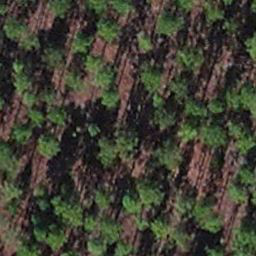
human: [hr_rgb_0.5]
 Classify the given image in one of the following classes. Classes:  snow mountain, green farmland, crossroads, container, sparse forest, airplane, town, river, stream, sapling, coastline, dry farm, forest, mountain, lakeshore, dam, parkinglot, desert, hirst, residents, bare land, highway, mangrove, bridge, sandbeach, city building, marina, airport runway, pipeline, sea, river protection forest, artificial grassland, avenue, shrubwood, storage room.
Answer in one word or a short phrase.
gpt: sapling